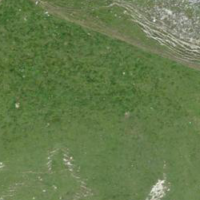
EUNIS habitat code: 26
Species observed at this site:
Viola calcarata
Geum montanum